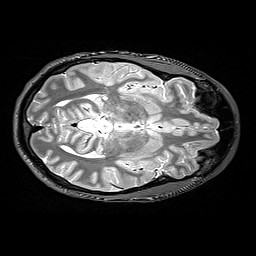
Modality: T2w
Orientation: axial
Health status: healthy
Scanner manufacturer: siemens
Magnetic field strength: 3 T
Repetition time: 4.8 s
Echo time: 0.458 s